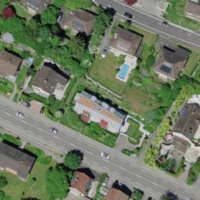
EUNIS habitat code: 54
Species observed at this site:
Clematis vitalba